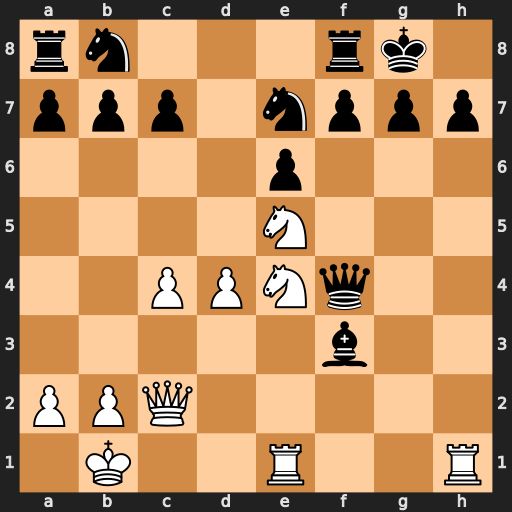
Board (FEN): rn3rk1/ppp1nppp/4p3/4N3/2PPNq2/5b2/PPQ5/1K2R2R
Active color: w
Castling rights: -
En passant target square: -
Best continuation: Nf6+ gxf6 Qxh7#